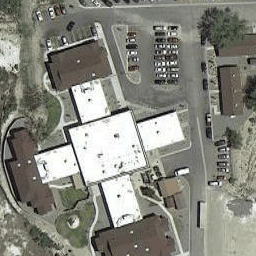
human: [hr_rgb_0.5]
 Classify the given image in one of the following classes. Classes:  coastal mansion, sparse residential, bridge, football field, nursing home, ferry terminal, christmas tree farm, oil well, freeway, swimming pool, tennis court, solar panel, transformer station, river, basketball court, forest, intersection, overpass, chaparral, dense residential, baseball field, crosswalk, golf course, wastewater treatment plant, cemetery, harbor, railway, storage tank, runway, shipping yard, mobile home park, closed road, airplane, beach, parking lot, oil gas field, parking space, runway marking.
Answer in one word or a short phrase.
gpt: nursing home